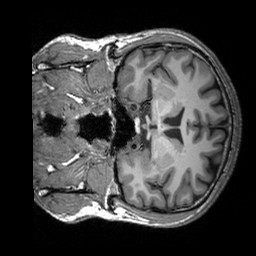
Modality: T1w
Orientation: coronal
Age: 32
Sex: male
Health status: healthy
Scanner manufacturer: siemens
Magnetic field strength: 3 T
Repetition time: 2.3 s
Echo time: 0.00303 s